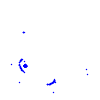
Particle: proton